Interaction volume radius: 5 \u00c5
Interaction volume height: 20 \u00c5
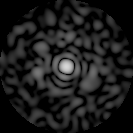
Disorder parameter: 0.8581